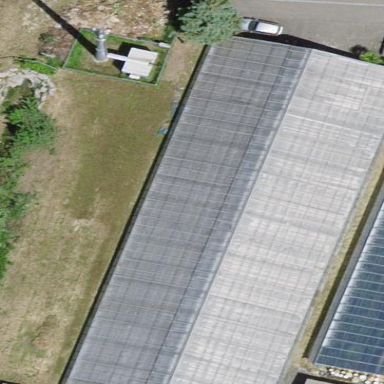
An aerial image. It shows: Greenhouse.